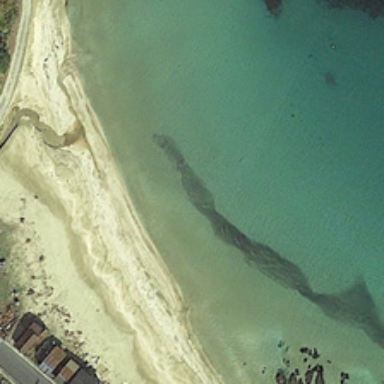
Yellow beach is between a piece of green ocean and a curved road .